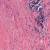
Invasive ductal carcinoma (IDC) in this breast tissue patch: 1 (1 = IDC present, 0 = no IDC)